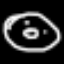
Label: donut